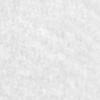
Label: no_change